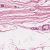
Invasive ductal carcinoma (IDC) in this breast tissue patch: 0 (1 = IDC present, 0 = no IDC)